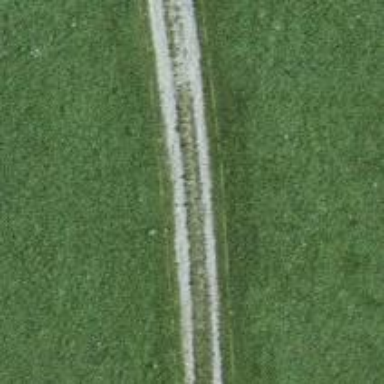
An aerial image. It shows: Track road with grade4 tracktype.